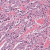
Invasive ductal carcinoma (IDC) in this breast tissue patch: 1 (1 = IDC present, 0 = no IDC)